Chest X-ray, PA view. Patient: 39 years old, sex M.
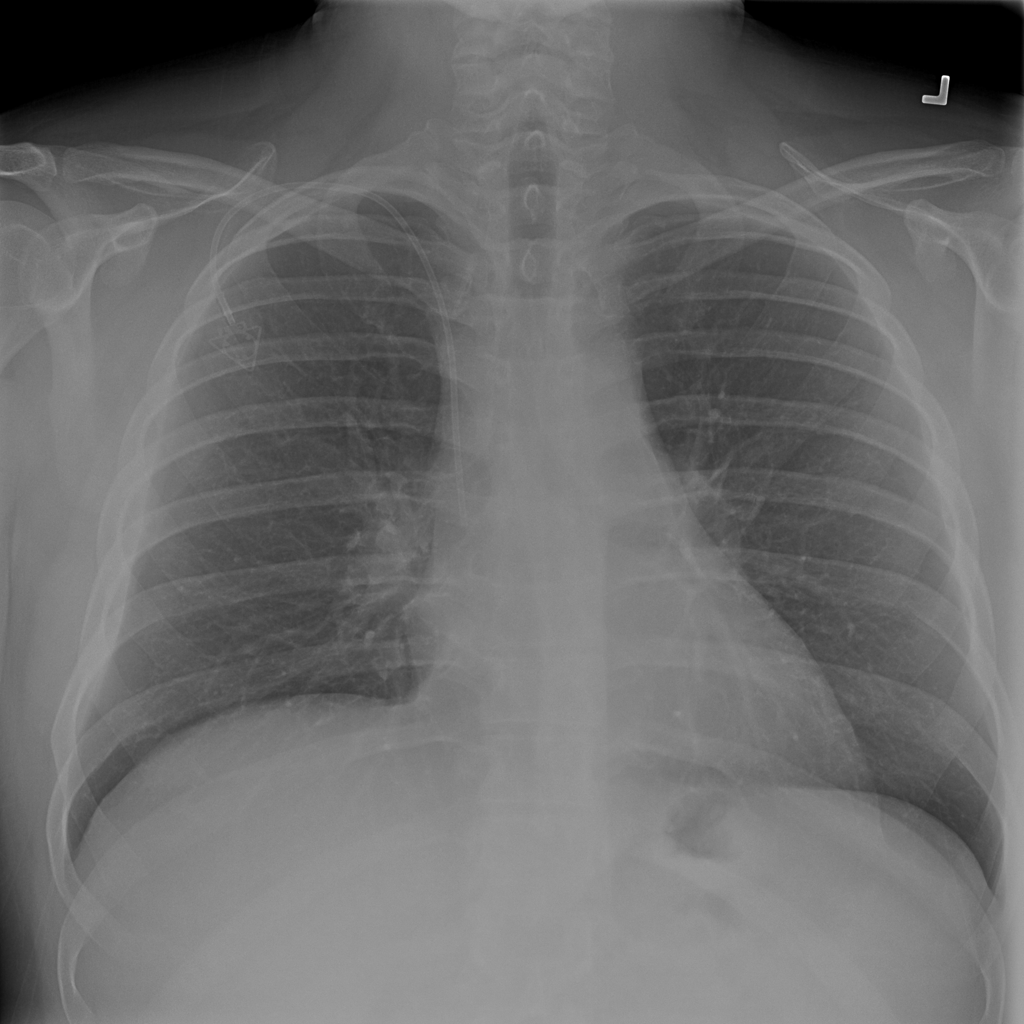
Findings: Infiltration